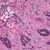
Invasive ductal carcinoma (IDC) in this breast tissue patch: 1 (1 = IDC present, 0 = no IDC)